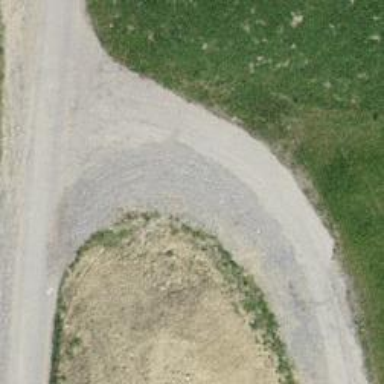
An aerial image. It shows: Track with grade 1 quality.